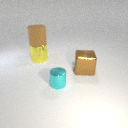
large yellow metal cylinder below large brown rubber cylinder